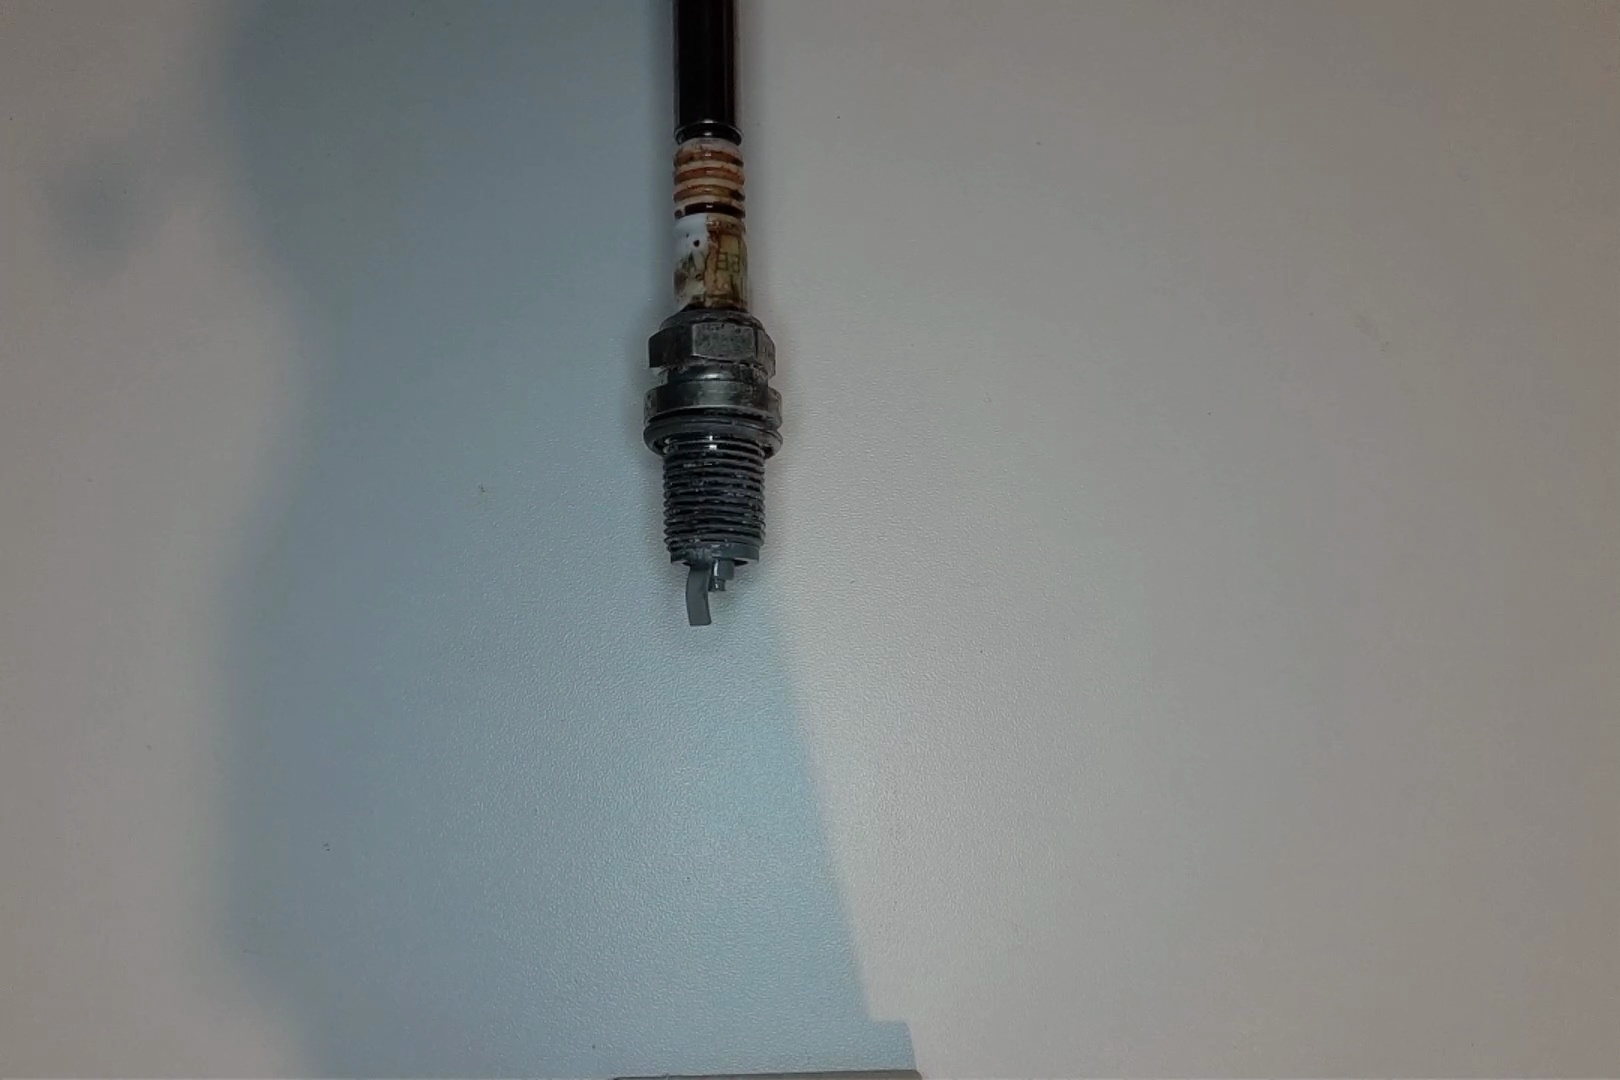
Label: anomaly